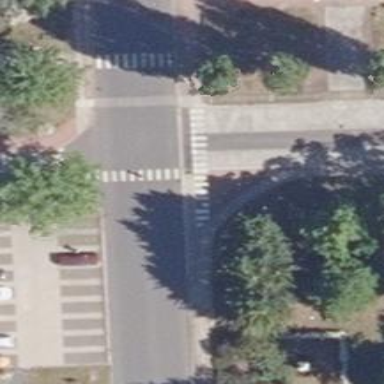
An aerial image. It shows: Zebra crossing on the road.